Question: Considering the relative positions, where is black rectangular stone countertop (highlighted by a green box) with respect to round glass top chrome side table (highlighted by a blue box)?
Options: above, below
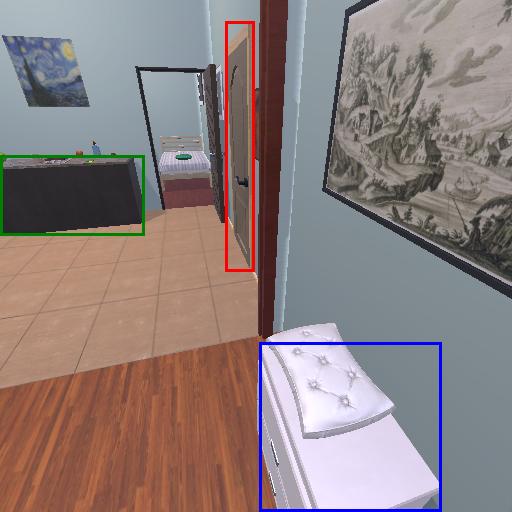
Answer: above